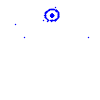
Particle: pion